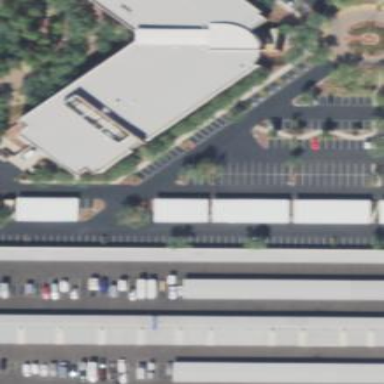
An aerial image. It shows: Commercial building housing storage rental shop.